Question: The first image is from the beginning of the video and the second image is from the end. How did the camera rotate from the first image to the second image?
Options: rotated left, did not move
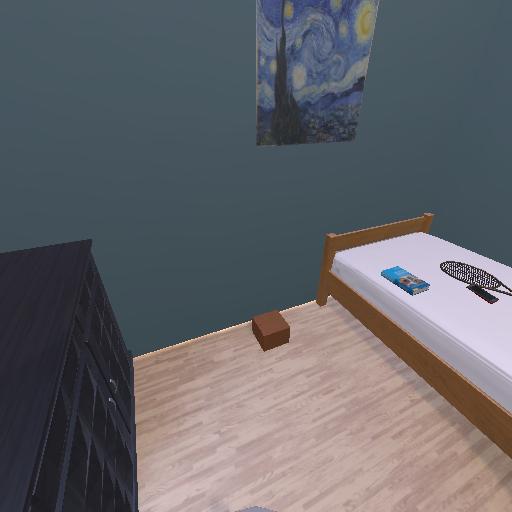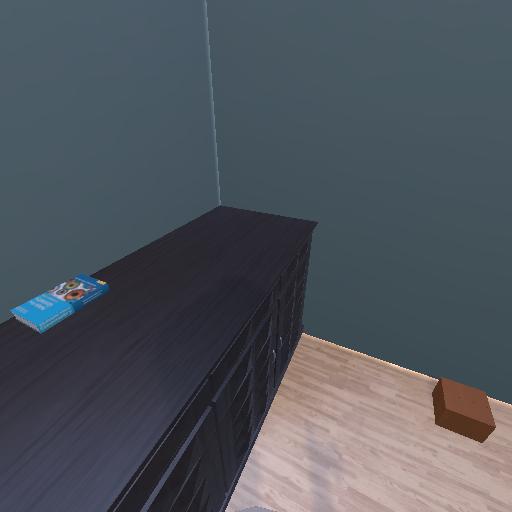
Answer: rotated left